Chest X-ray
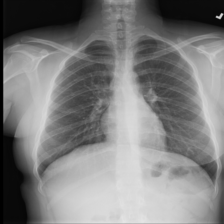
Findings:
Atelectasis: negative
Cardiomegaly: negative
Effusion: negative
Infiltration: negative
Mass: negative
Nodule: negative
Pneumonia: negative
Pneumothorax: negative
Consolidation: negative
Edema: negative
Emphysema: negative
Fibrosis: negative
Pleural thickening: negative
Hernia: negative